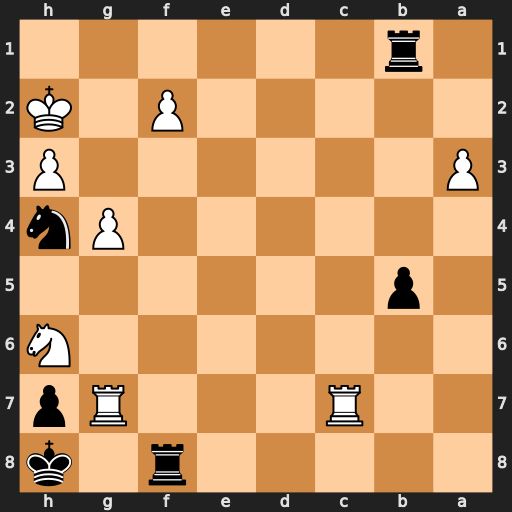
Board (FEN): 5r1k/2R3Rp/7N/1p6/6Pn/P6P/5P1K/1r6
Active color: b
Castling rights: -
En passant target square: -
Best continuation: Nf3+ Kg3 Rg1#